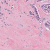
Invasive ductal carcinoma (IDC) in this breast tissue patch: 1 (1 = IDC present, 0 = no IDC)